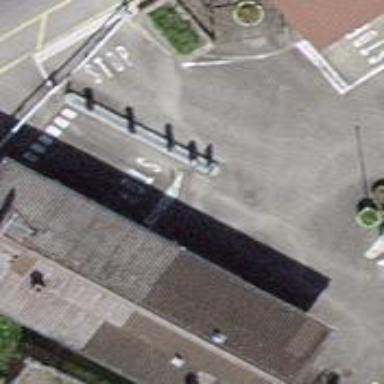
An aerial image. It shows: Asphalt parking aisle road for service vehicles.